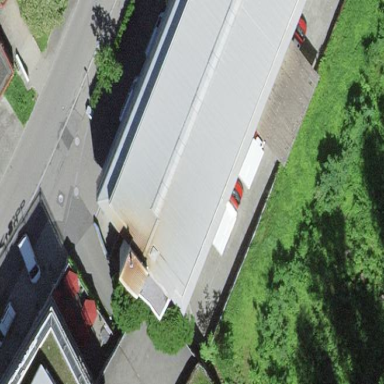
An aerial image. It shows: Commercial building.